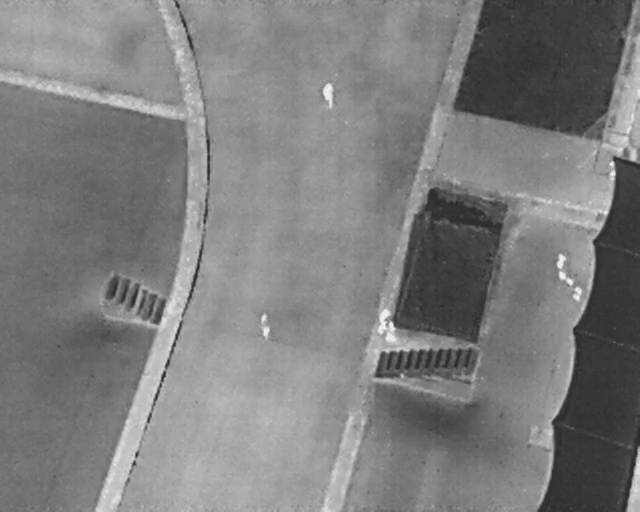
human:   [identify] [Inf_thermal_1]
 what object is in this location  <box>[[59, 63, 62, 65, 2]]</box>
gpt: <ref>1 medium person at the center</ref>